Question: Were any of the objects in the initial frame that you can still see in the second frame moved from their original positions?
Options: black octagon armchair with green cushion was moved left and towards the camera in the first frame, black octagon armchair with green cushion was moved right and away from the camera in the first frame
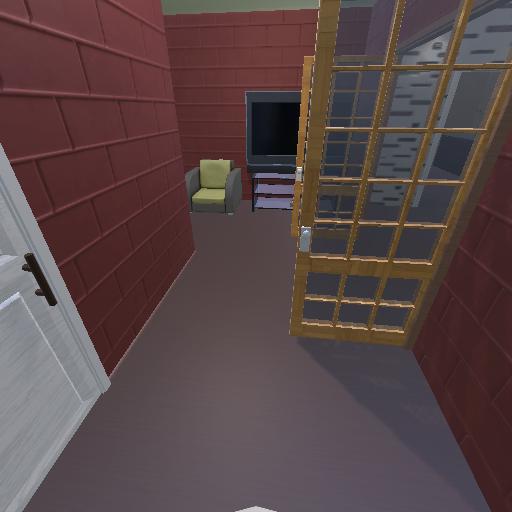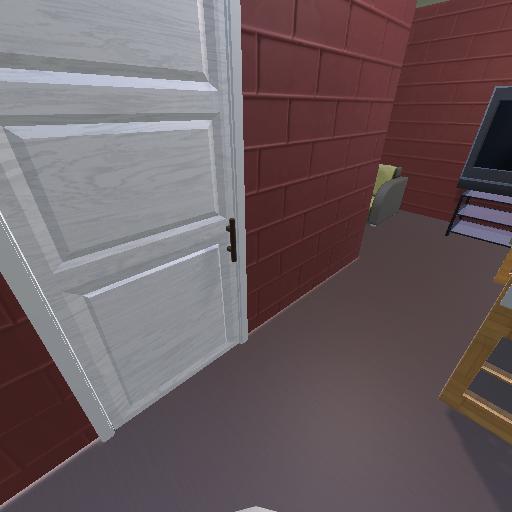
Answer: black octagon armchair with green cushion was moved left and towards the camera in the first frame